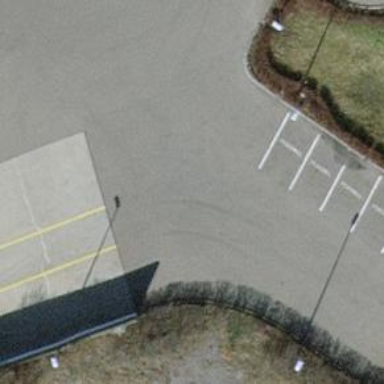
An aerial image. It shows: Asphalt parking aisle road.